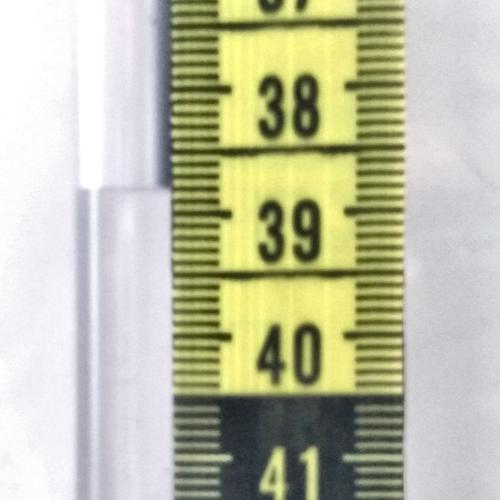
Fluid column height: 38.8 cm